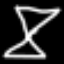
Label: hourglass